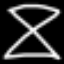
Label: hourglass